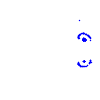
Particle: kaon